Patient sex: M
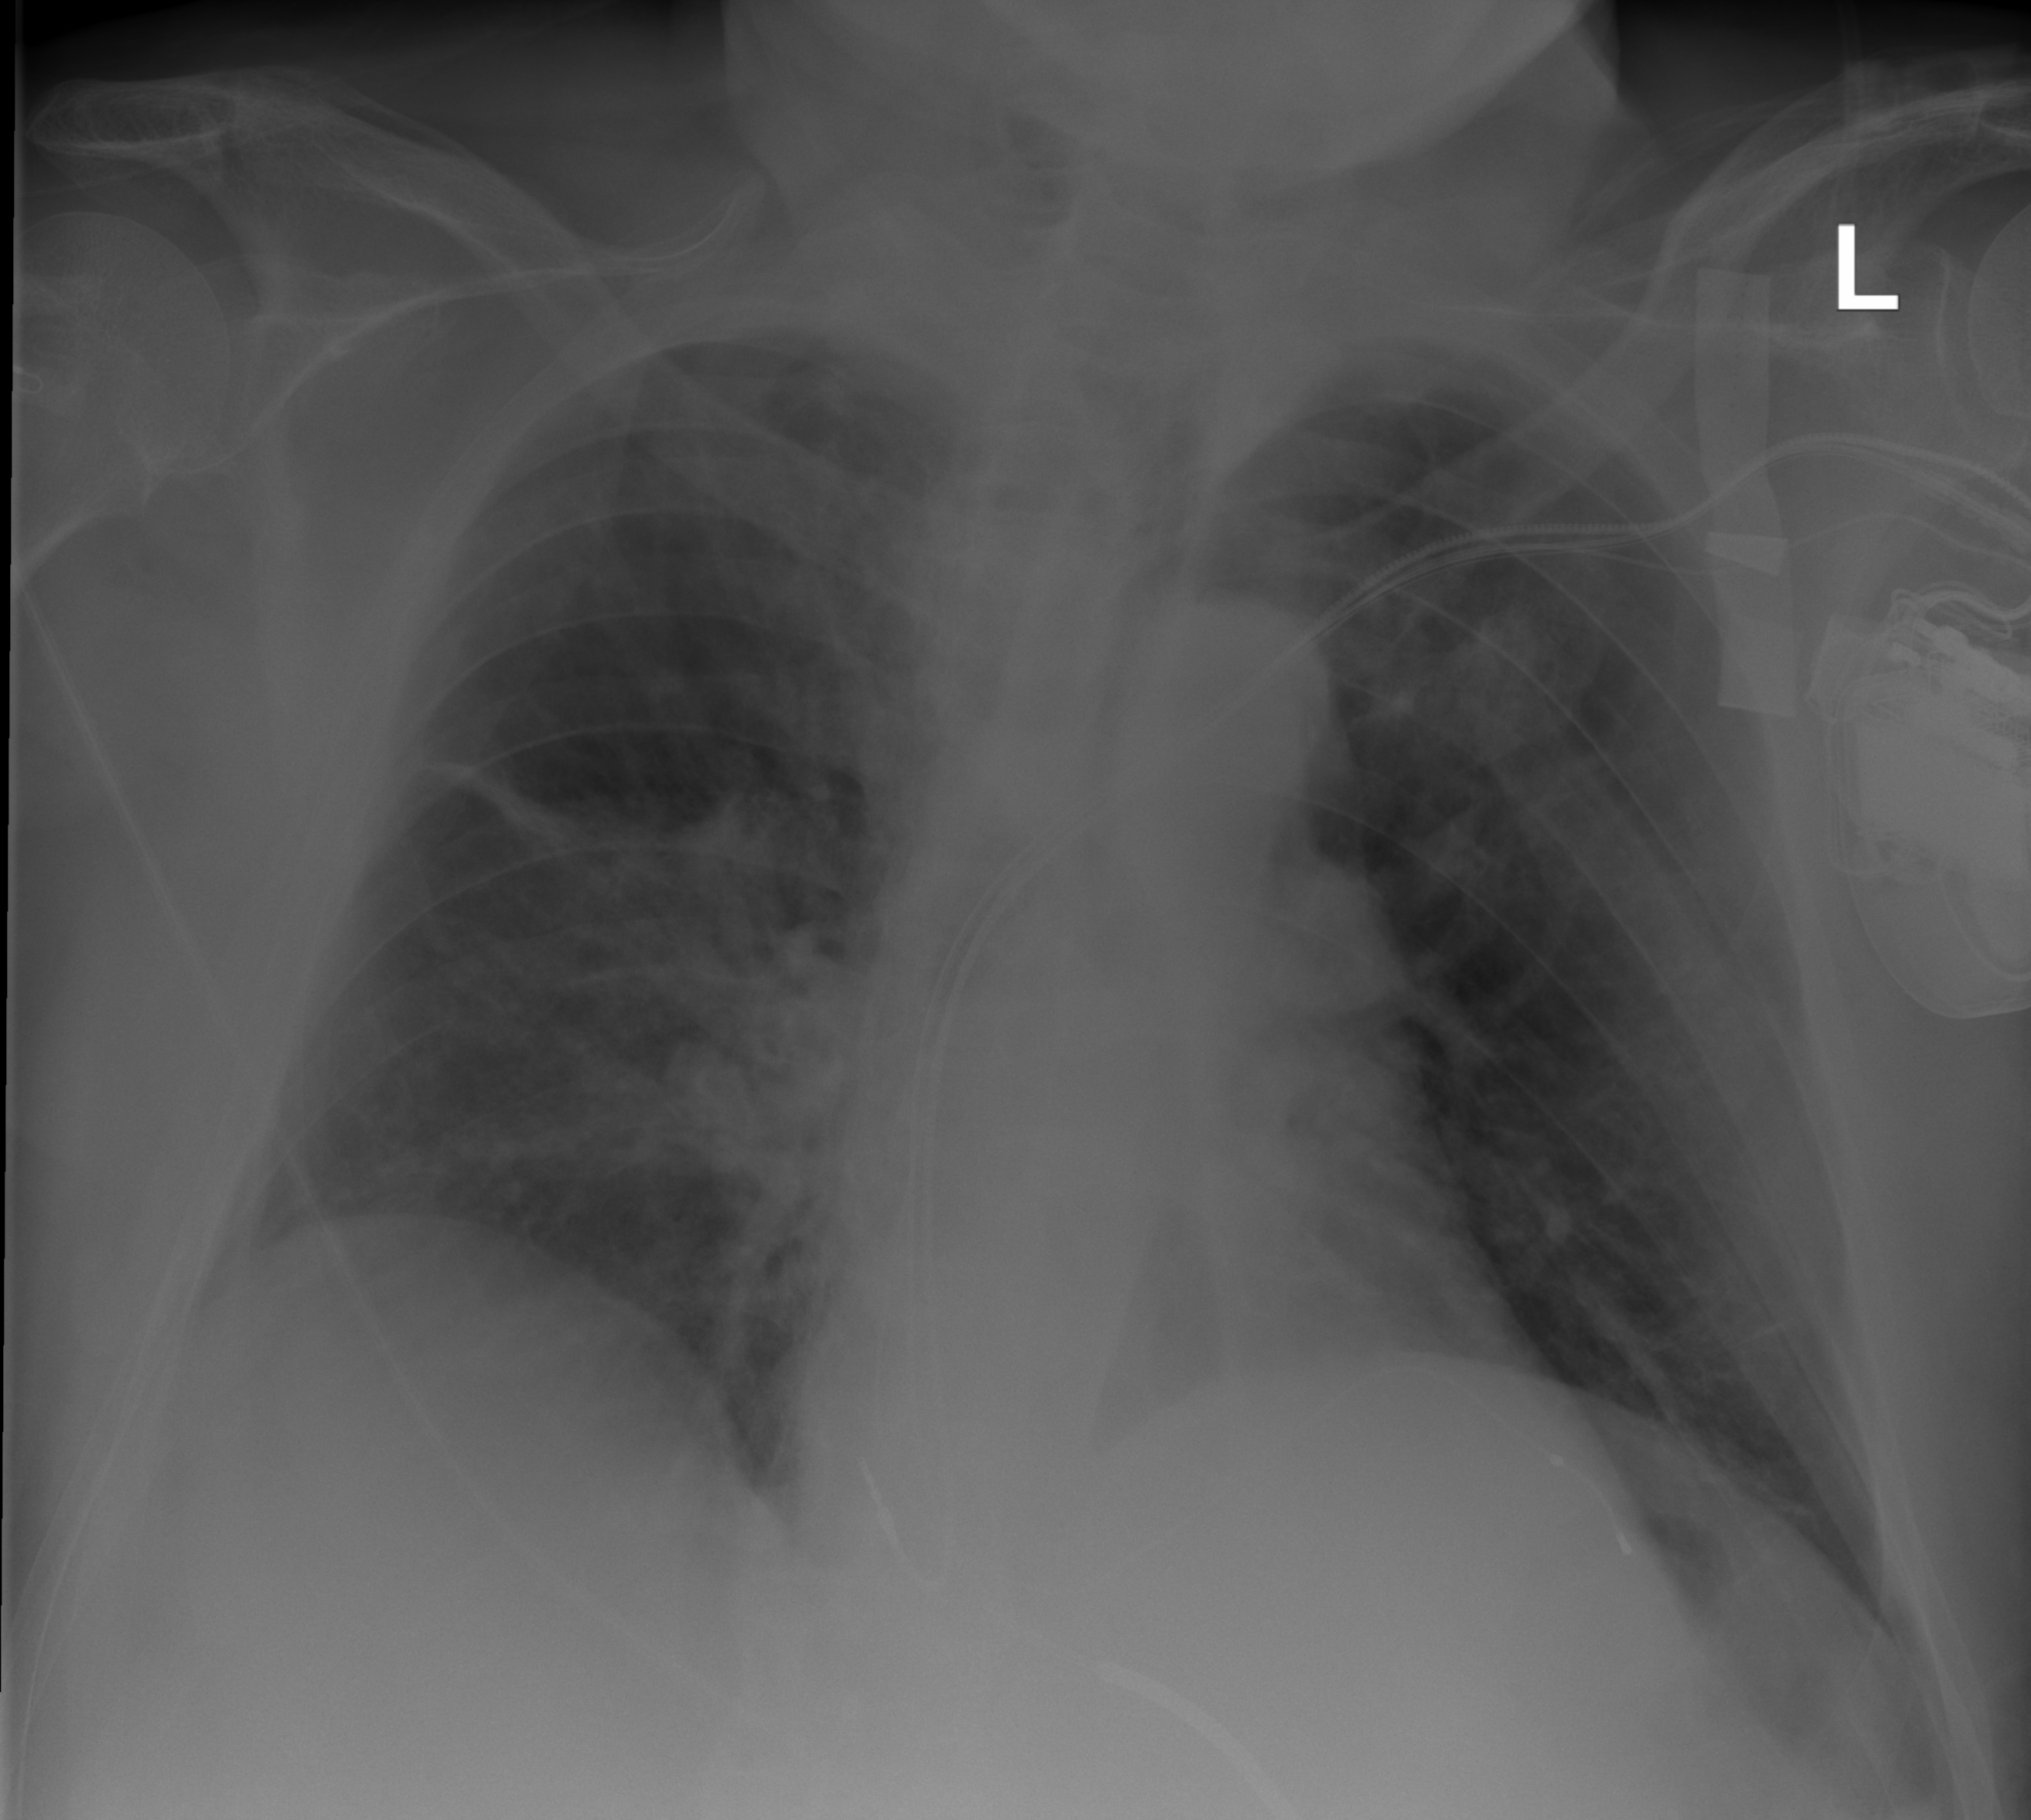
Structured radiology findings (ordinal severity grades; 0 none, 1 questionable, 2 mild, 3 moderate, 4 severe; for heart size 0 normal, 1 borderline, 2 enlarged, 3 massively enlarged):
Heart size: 0
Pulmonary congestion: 2
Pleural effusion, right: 0
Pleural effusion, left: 0
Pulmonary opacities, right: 2
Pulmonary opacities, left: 0
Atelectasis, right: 2
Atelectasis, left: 2